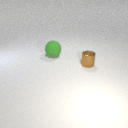
small brown metal cylinder to the right of large green rubber sphere